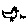
Label: bird